Question: I'm having difficulty getting Bootstrap's <URL>.
I have the following in my view (now that I've pared it back to just hand-coded HTML rather than using 'Html.EditorFor()', in an attempt to getting it to work):
'''
@using (Html.BeginForm())
{
@Html.AntiForgeryToken()
<div class="form-horizontal">
@Html.ValidationSummary(true)
<div class="row">
<div class="col-lg-6">
<div class="input-group">
<input type="text" class="form-control" />
<span class="input-group-btn">
<button class="btn btn-default" type="button">Go!</button>
</span>
</div>
</div>
<div class="col-lg-6">
&nbsp;
</div>
</div>
'''
This generates the following HTML:
'''
<form action="xxx" method="post">
<input name="__RequestVerificationToken" type="hidden" value="T3k..." />
<div class="form-horizontal">
<div class="row">
<div class="col-lg-6">
<div class="input-group">
<input type="text" class="form-control" />
<span class="input-group-btn">
<button class="btn btn-default" type="button">Go!</button>
</span>
</div>
</div>
<div class="col-lg-6">
&nbsp;
</div>
</div>
</div>
</form>
'''
The problem is that, when this is displayed in the browser (Chrome 32 / IE 11), there's a big gap between the input box and the button. Like this:
If I reduce the size of the 'div' surrounding the 'input-group' 'div' to 'col-lg-3' or smaller, it's fine. But anything larger than that leaves a gap.
It's as though there's a maximum size on the 'input' - and indeed, all my 'inputs' do seem to be smaller their container 'div'...
What could be causing this?
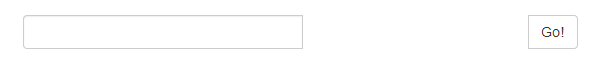
Answer: The default 'Site.css' stylesheet that comes with a new MVC 5 project has a rule that limits the max-width of inputs. What you're getting is the result of the control spanning the full available width like it's supposed to, but then the input, itself, is being constrained to a defined width. Just comment out that piece of the stylesheet and everything will work as it should.
'''
/* Set width on the form input elements since they're 100% wide by default */
input,
select,
textarea {
max-width: 280px;
}
'''
It's a pretty egregious shortcut the team seems to have taken in order to quickly build the sample site.